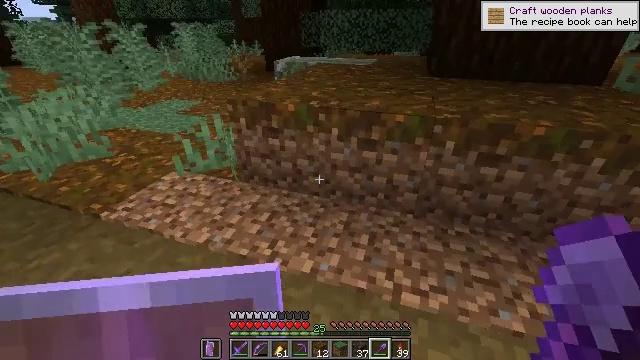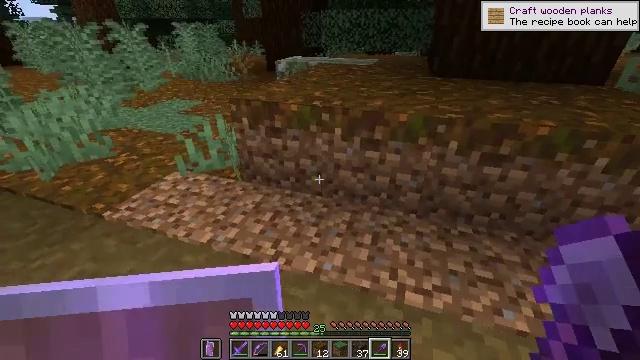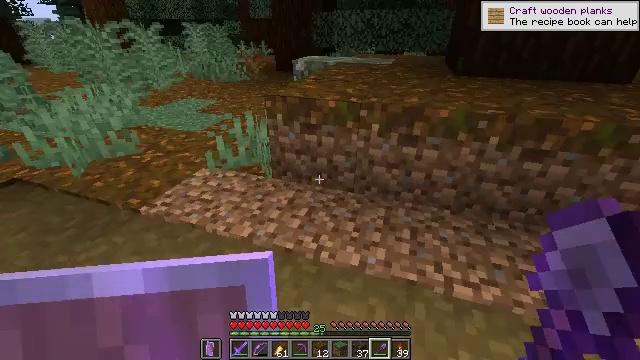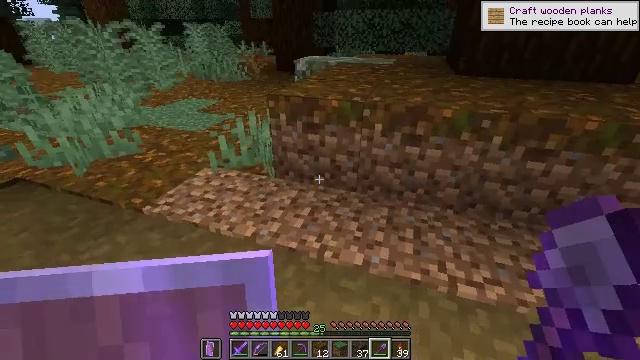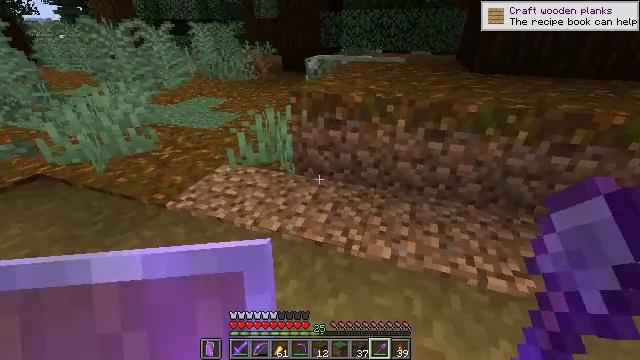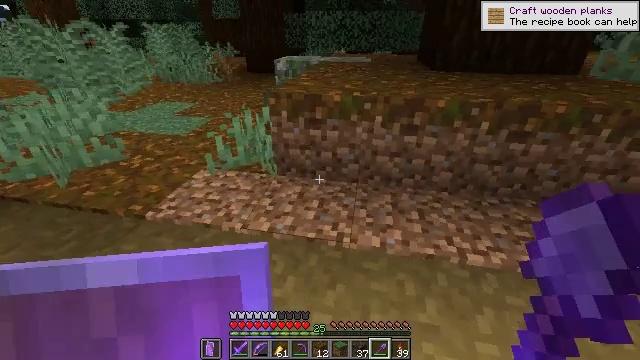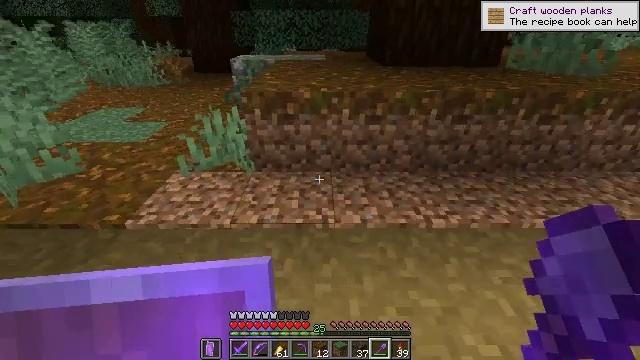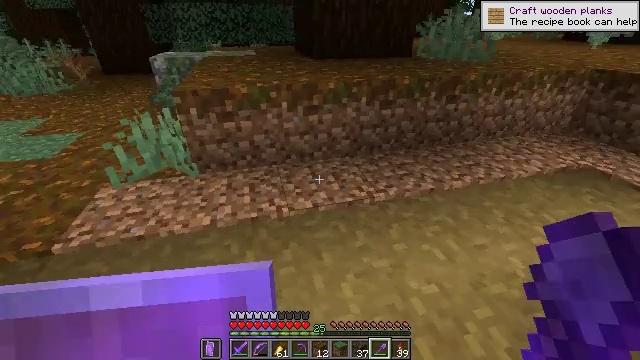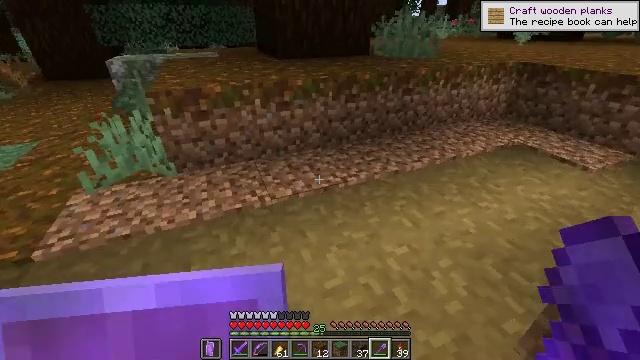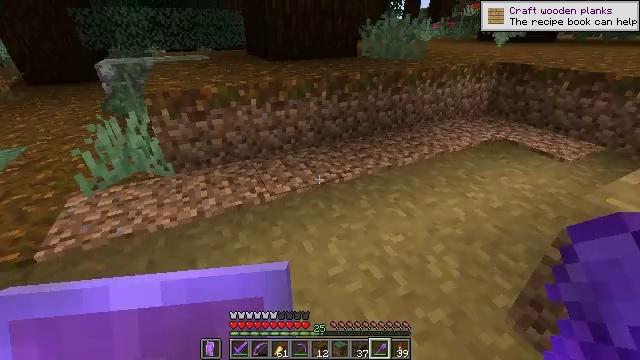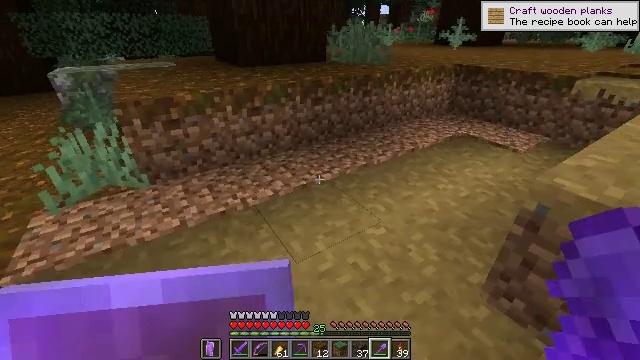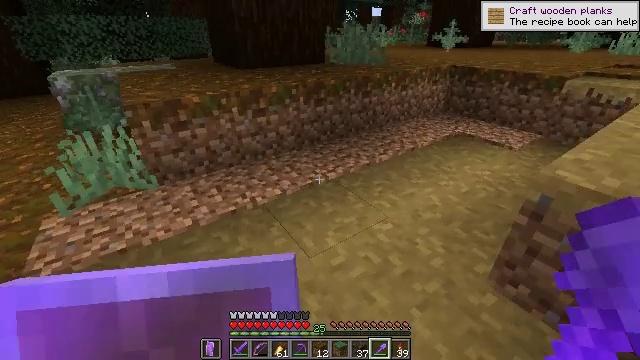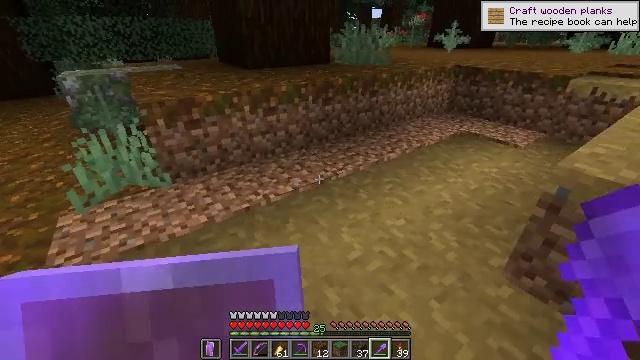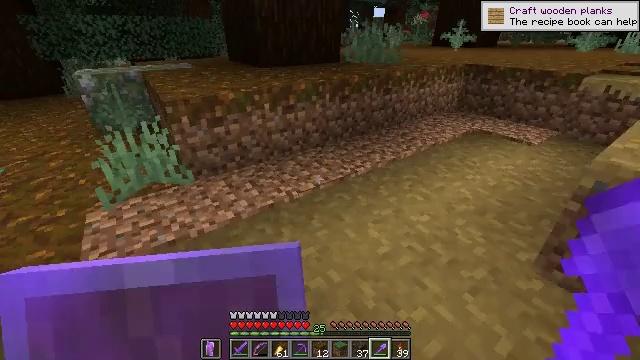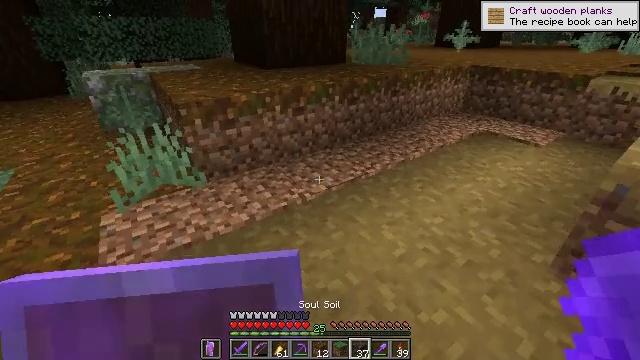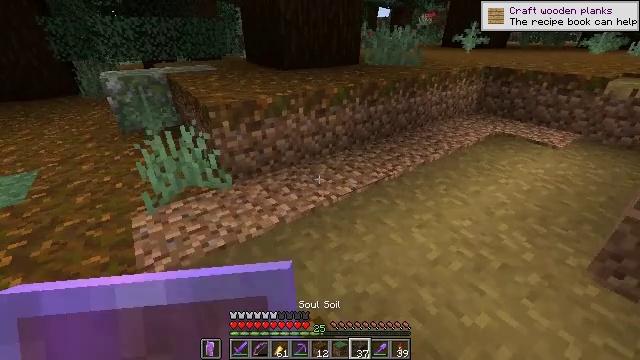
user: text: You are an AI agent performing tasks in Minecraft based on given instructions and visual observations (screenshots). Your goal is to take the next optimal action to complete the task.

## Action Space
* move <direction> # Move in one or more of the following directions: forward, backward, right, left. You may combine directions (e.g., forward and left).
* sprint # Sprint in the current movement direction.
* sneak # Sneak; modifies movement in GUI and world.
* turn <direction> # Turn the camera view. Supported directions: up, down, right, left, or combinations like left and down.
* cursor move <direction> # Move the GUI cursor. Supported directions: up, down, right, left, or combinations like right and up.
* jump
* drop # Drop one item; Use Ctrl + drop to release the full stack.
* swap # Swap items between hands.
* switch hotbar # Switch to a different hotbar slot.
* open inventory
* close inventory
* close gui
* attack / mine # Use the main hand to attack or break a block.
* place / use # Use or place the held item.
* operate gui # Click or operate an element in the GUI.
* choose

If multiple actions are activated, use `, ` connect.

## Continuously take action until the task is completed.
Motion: motion action
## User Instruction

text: Attack the ground to gather dirt.
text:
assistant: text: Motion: move left
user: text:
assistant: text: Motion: move left
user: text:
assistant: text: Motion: move left
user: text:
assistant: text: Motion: move back and move left
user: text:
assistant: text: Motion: move back and move left, turn right
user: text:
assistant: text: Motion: move back, turn right
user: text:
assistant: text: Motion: move back, turn right
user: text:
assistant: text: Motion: move back and move left, turn right
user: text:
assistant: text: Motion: move back and move left, turn right
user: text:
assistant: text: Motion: move left, turn right
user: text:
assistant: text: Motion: move left, turn right
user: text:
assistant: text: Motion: move left
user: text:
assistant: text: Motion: move left
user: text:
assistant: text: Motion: move left
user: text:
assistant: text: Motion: move left
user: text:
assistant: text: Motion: move left
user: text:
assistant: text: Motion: move left
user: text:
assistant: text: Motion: move left
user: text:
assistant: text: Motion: move left
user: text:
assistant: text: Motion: move left
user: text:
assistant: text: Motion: move left
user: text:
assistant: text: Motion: move left
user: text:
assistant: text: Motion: turn right
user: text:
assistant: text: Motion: turn right
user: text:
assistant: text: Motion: turn right and down
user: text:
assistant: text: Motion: turn right
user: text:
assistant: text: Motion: no_op
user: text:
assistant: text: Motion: no_op
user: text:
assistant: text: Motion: no_op
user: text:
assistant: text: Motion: no_op